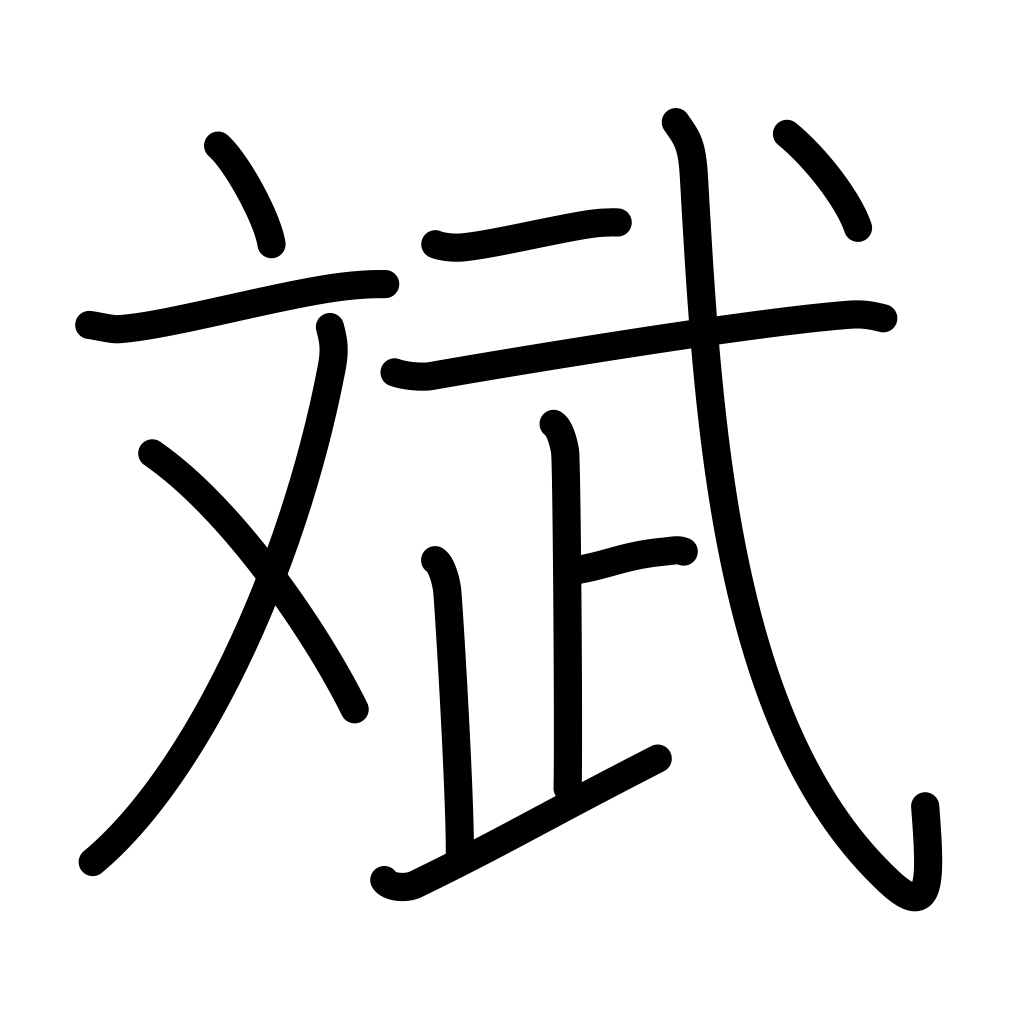
Meaning: beautiful, harmony of appearance